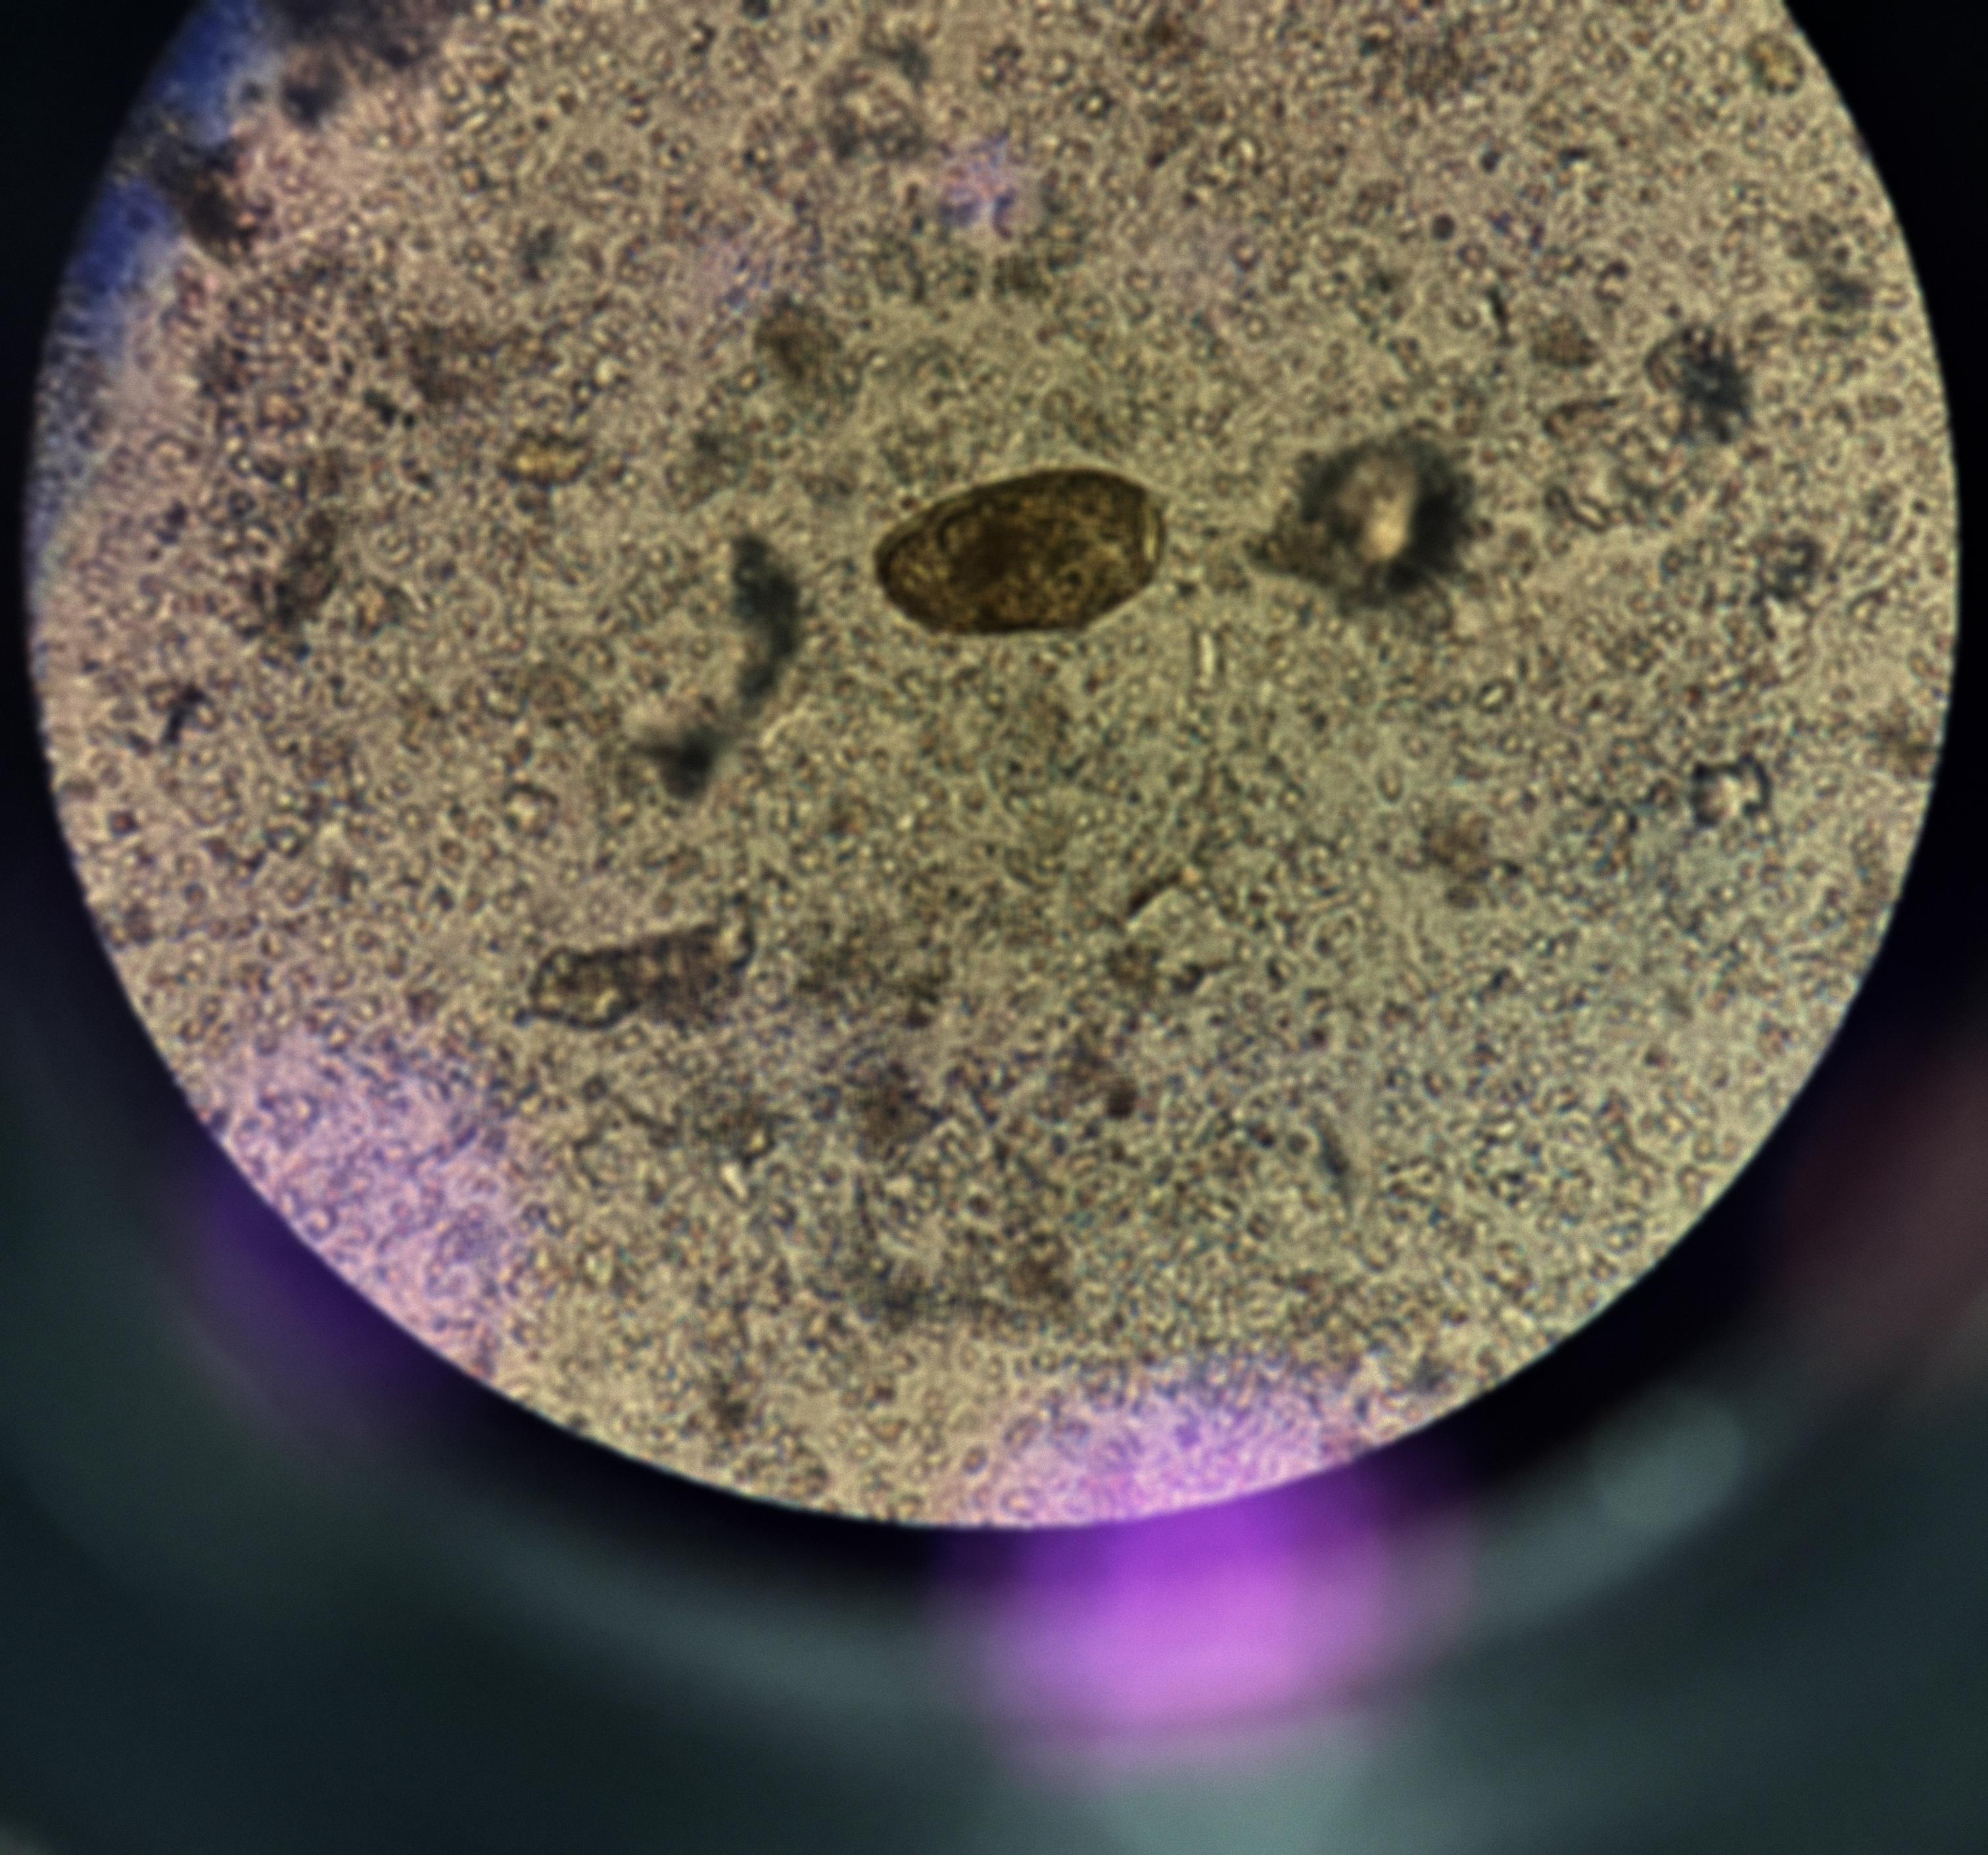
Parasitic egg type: Paragonimus spp